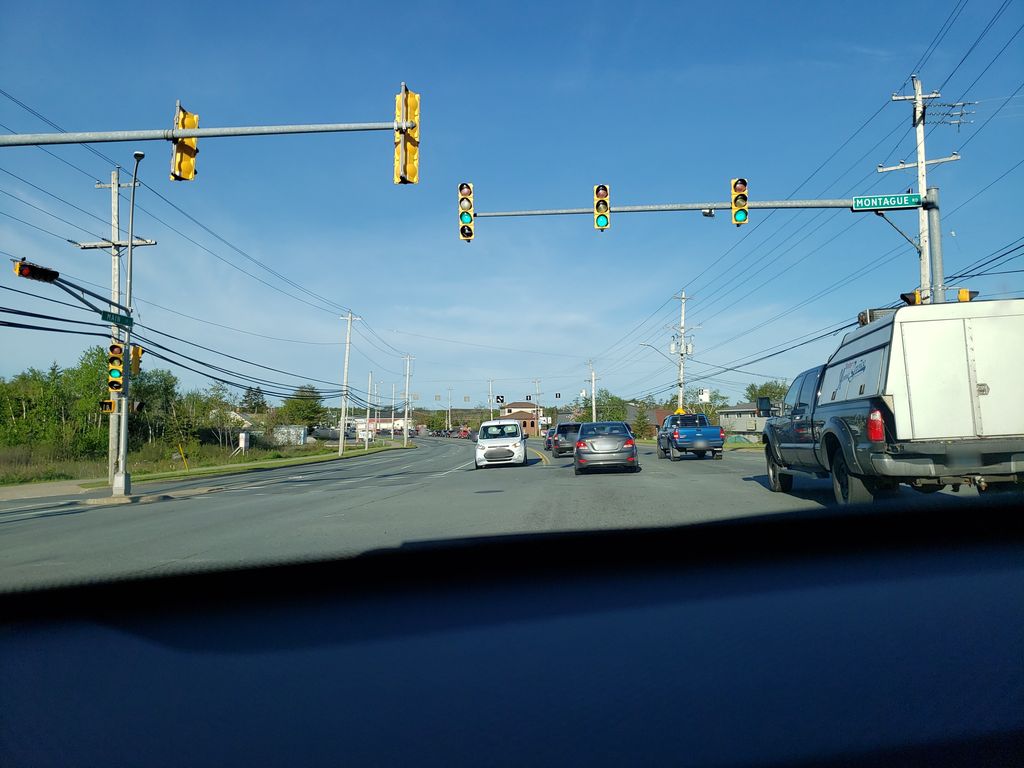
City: halifax